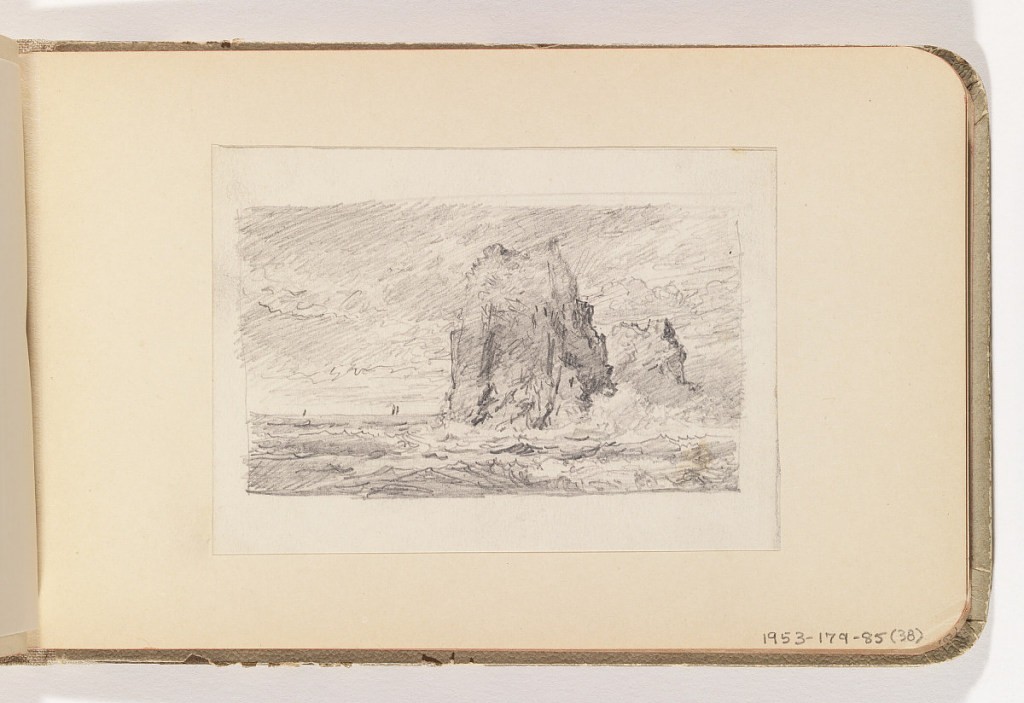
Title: Tall Rocks in Sea
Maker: William Trost Richards, American, 1833–1905
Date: late 19th century
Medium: Graphite on off-white paper, lined
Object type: Album page
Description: Two large cliffs in middleground and ocean in foreground with two small ships on horizon at left.